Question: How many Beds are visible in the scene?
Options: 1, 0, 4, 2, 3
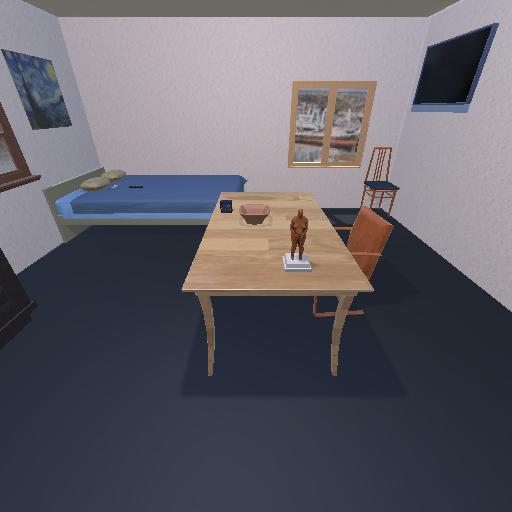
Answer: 1